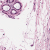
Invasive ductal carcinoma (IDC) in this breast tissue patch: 0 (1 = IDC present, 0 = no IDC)